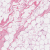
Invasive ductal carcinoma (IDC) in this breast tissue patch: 0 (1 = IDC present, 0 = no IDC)